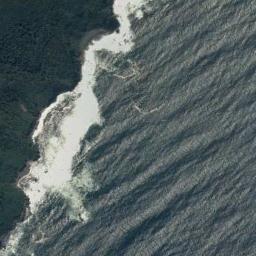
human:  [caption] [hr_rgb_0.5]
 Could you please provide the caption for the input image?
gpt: The beach is an erosion scarp and dense green plants are on the beach .

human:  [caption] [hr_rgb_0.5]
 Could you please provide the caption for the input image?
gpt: The green oceans and waves and forests .

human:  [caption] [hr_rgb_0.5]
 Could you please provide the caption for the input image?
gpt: Huge waves beat the forest on the shore .

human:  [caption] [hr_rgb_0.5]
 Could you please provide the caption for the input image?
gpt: The water reached the beach .

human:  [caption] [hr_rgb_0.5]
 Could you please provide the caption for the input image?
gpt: The grass is beside the beach .